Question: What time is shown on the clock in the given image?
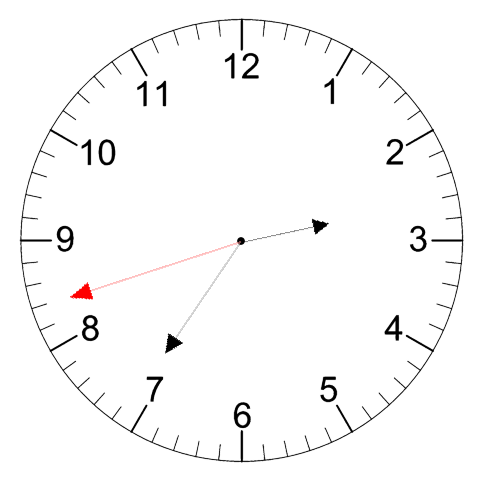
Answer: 02:35:42